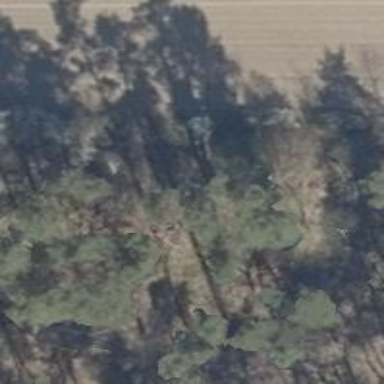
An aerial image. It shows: Shelter that serves as hunting stand.